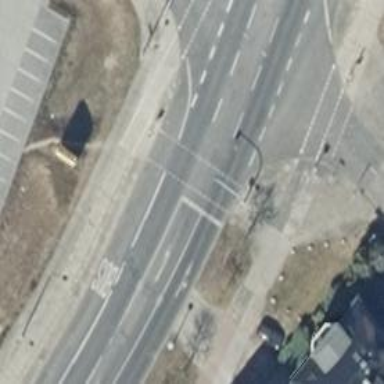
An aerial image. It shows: Traffic signals at road crossing.